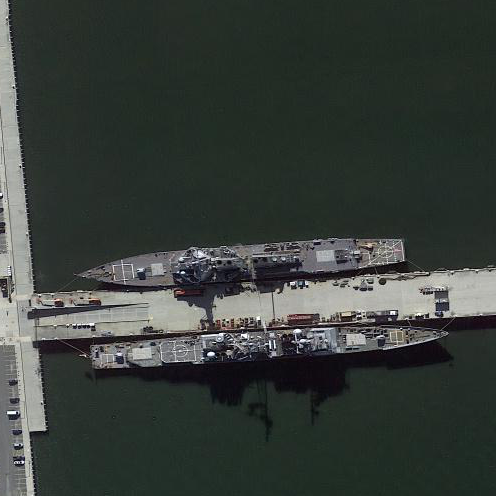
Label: destroyer